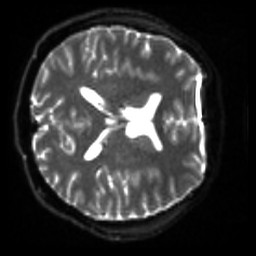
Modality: sbref
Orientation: axial
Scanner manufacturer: siemens
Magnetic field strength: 3 T
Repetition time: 4 s
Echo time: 0.0594 s